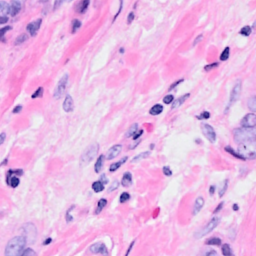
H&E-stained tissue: Breast